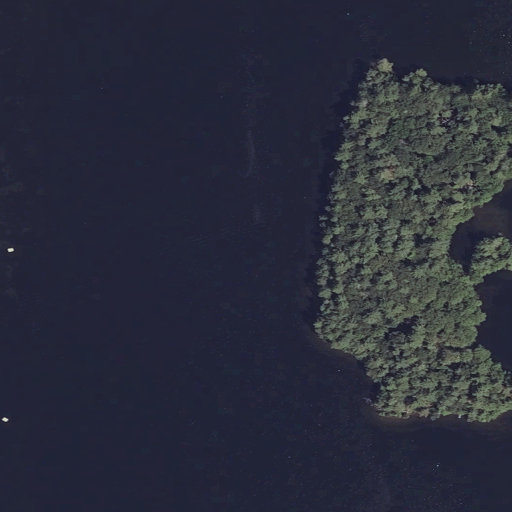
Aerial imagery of island in Maine named Bean Island containing open water, evergreen forest, mixed forest, herbaceous wetlands, and grassland